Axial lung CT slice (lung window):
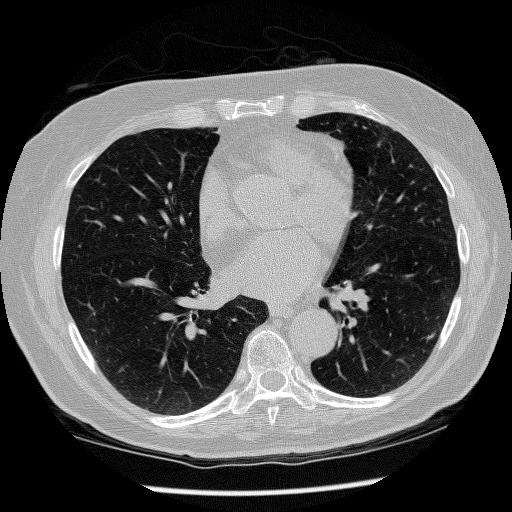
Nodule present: no